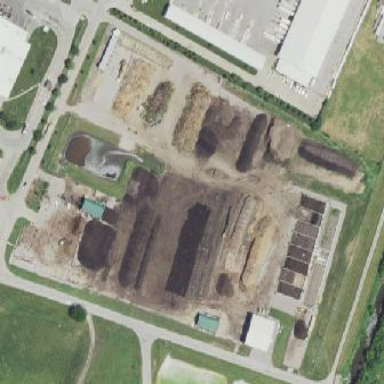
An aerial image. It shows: Recycling center for green and garden waste.